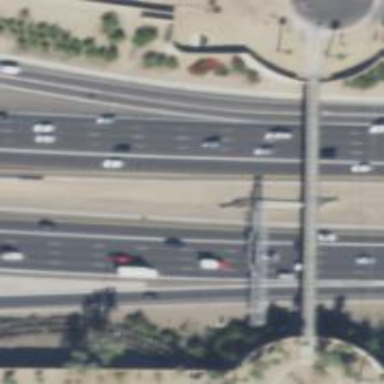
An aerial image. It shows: View of motorway.